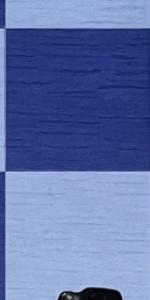
Label: Empty